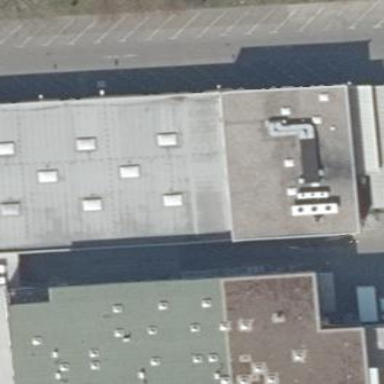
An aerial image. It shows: Building with flat concrete roof oriented along its structure.